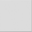
Piece: xx